Question: Having a hard time getting my head around the <URL> library, the basics I think I'm picking up, but I think it's the terminology that is giving me problems.
For example I have the following Object:
'''
CA3 "BAA"
vol_2007 0.15
vol_2008 0.2
vol_2009 0.25
vol_2010 0.3
vol_2011 0.600
CA3 "LUF"
vol_2007 1.13
vol_2008 0.4
vol_2009 1.6
vol_2010 2.8
vol_2011 0.43
'''
I've arrived at this with the following:
'''
var fieldtogroup = 'CA3';
var groups = _.groupBy(tmp,function (name) { return name[fieldtogroup] });
var sums = _.map(groups, function (group) {
return _.reduce(group, function (a, b) { return b; }, 0);
});
'''
The first problem I have is that if I use:
'''
return _.reduce(group, function (a, b) { return a + b; }, 0);
'''
I get an Object back of rubbish, I can see that the _Underscore documentation explains perfect that the 'a' is the current value and the 'b' is the new, but this just doesn't work. Can someone explain why this is? Do I need a clause within the function to determine if the values are numeric before doing the calculation?
Also, ultimately, I want to be able to return an array of objects similar to:
'''
vol_2007: 0.15,1.13
vol_2008: 0.2,0.4
vol_2009: 0.25, 1.6
vol_2010: 0.3, 2.8
vol_2011: 0.600,0.43
'''
I've managed to do this by 'kinda' rotating the Object, going through the array several times and pushing values into another array but I'm positive _Underscore would be able to do this for me yet I can't understand how.
If someone can enlighten me on these I'd really appreciate it, I've grasped the basics of the library but this has me stumped!
-
Worked out the last problem with the <URL> command which is wonderful, but still getting errors when using the Reduce.

The 'more' simply contains values for vol_2009 -> vol_2011
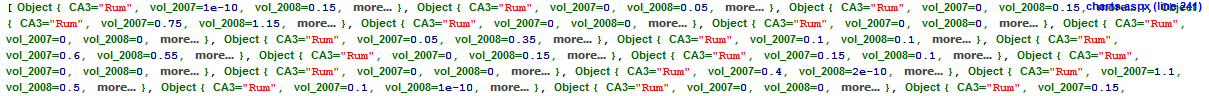
Answer: You are applying the sum-reduction on the wrong objects. See what your 'groups = _.groupBy(tmp, 'CA3')' returns:
'''
{ // arrays of objects grouped by their CA3 property:
BAA: [
{
CA3: "BAA",
vol_2007: 0.15
...
},
...
],
Rum: [
{
CA3: "Rum",
...
}, {
CA3: "Rum",
...
},
...
],
...
}
'''
You can't sum those objects.
Instead, you seem to want to group the property values of the objects in those arrays again by their property names:
'''
byCAandVol = _.map(groups, function(arr) {
var res = {};
for (var i=0; i<arr.length; i++)
for (var prop in arr[i])
if (prop != "CA3")
if (prop in res)
res[prop].pus(arr[i][prop]);
else
res[prop] = [arr[i][prop]];
return res;
});
'''
This is a bit like a group-by-each-property. Now you've got
'''
{ // arrays of objects grouped by their CA3 property:
BAA: {
vol_2007: [0.15, ...],
vol_2008: [...]
...
},
Rum: {
vol_2007: ...
},
...
}
'''
Now you can sum those arrays with your reduce function, wrapped in two mappings:
'''
sumsByCAandVol = _.map(byCAandVol, function (group) {
return _.map(group, function(vols) {
return _.reduce(vols, function (a, b) { return a + b; }, 0);
});
});
'''
Or, you don't do that in an extra step and build sums instead of arrays right in the group-by-each-property function.